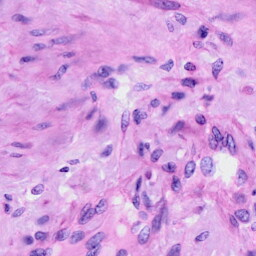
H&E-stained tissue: Cervix